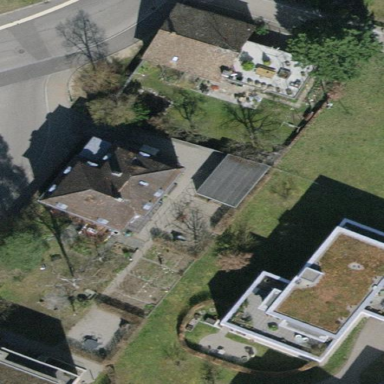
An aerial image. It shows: Building with tiled roof.